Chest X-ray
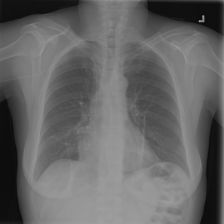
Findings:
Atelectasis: positive
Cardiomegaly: negative
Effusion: negative
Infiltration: negative
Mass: negative
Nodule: negative
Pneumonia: negative
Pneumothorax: negative
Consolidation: negative
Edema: negative
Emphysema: negative
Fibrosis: negative
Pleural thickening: negative
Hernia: negative